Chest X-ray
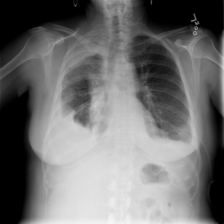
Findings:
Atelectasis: negative
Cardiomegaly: negative
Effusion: positive
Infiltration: negative
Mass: negative
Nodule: negative
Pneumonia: negative
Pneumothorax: negative
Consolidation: negative
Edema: negative
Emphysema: negative
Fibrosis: negative
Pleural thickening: negative
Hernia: negative